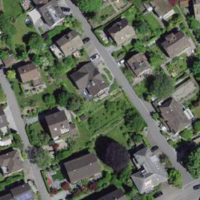
EUNIS habitat code: 55
Species observed at this site:
Certhia brachydactyla
Streptopelia decaocto
Pica pica
Corvus corone
Sturnus vulgaris
Chloris chloris
Turdus merula